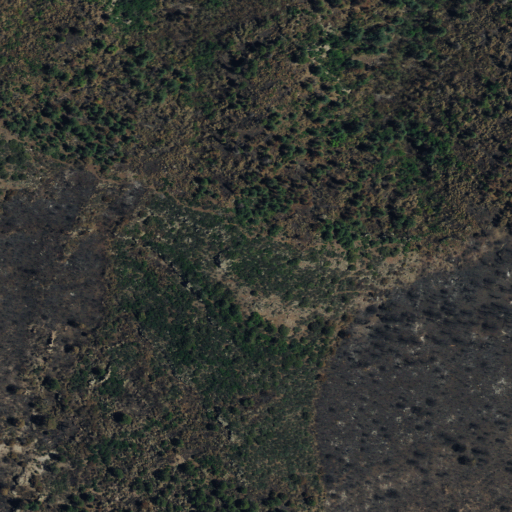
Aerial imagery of ridge(s) in New Mexico named Tadpole Ridge containing evergreen forest and grassland